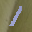
Label: 1